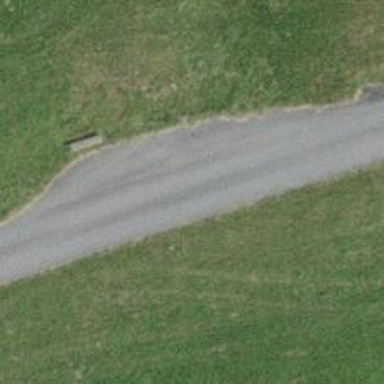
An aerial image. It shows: Passing place on the road.